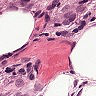
Metastatic tissue present: yes